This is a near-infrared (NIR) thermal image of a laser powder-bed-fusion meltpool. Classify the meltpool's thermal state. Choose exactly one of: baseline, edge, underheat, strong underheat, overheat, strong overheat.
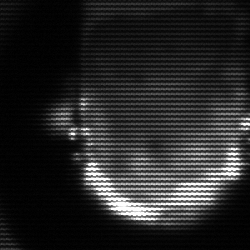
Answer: baseline